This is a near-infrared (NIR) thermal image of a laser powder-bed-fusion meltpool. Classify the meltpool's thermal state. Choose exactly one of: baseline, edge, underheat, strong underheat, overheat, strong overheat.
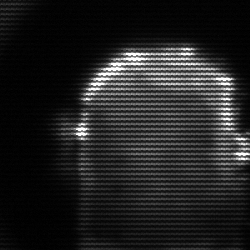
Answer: baseline